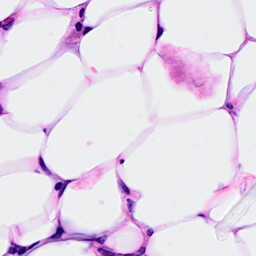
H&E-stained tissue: Breast